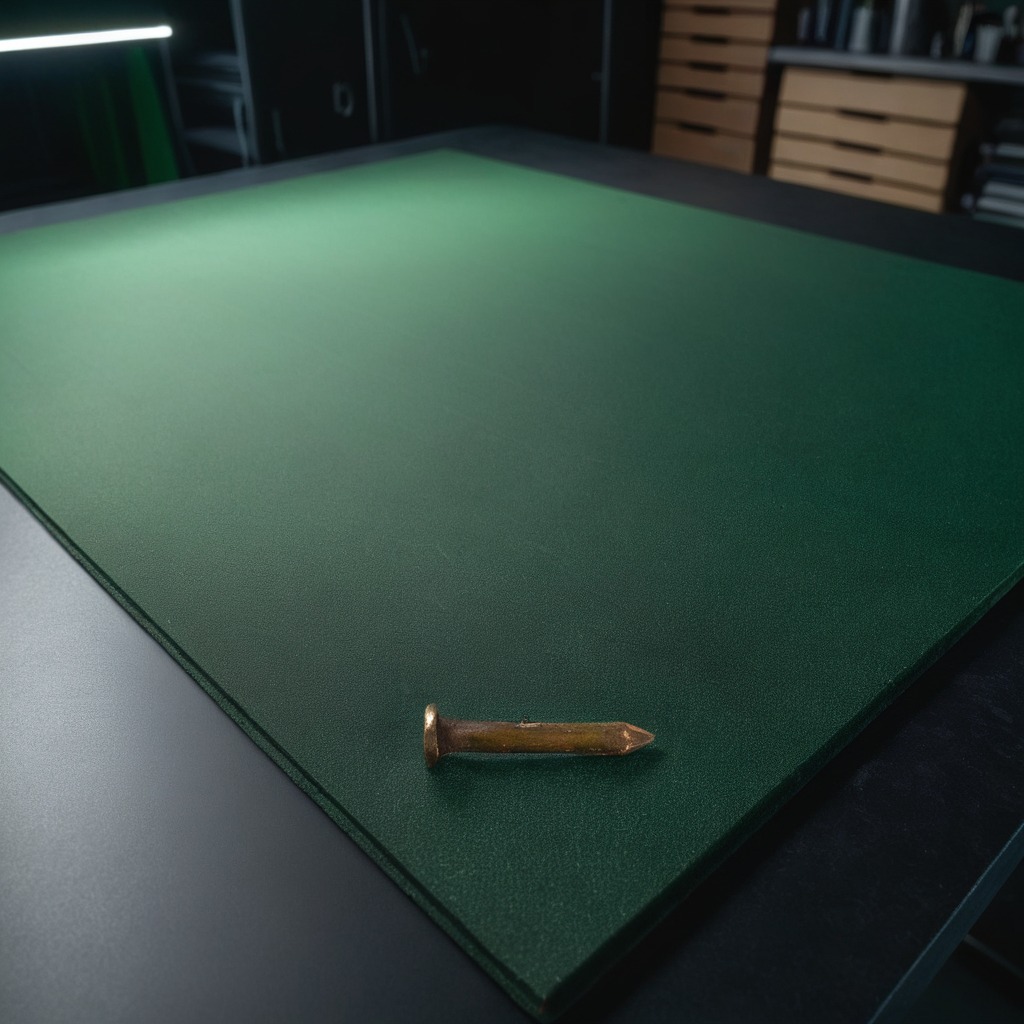
An iron nail is lying on a clean granite tabletop.